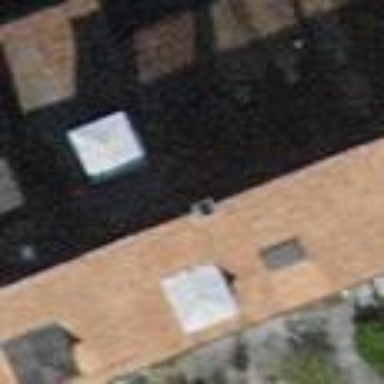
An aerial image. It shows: Building with tiled roof.